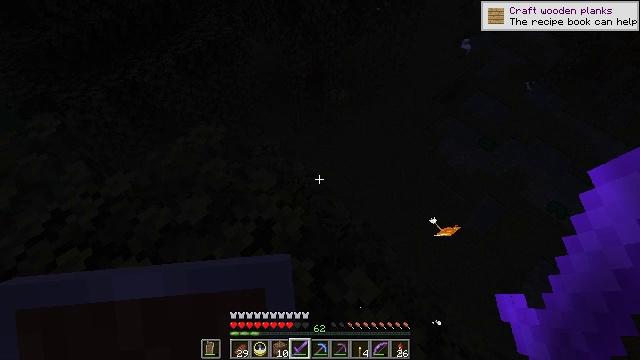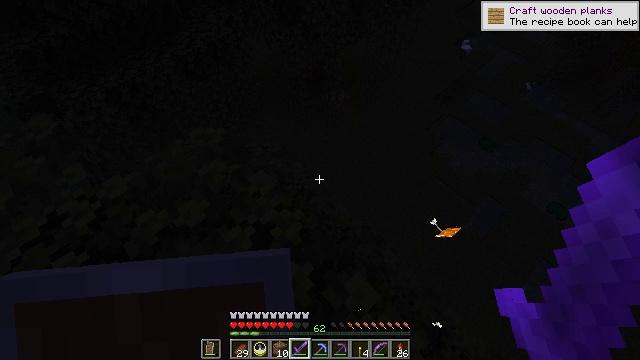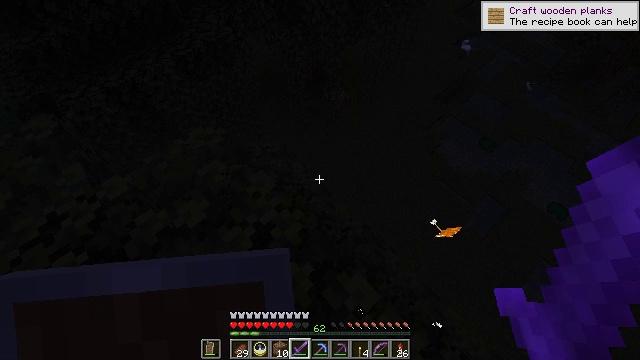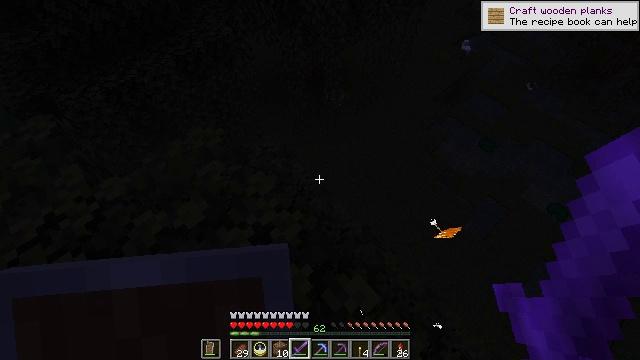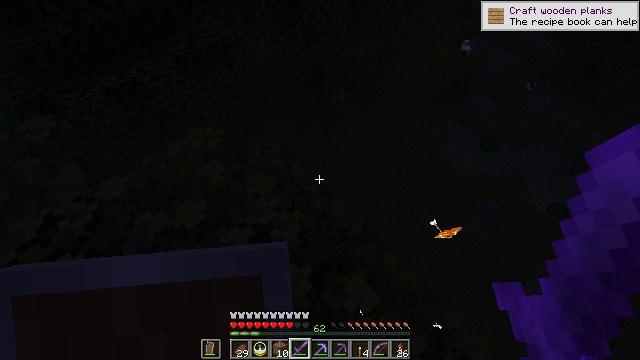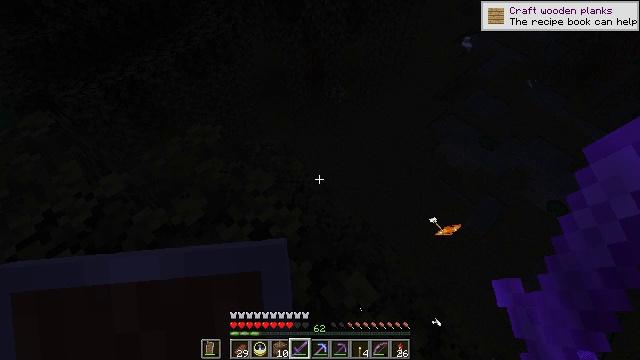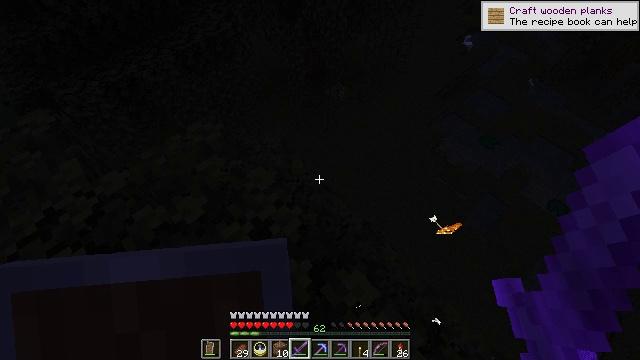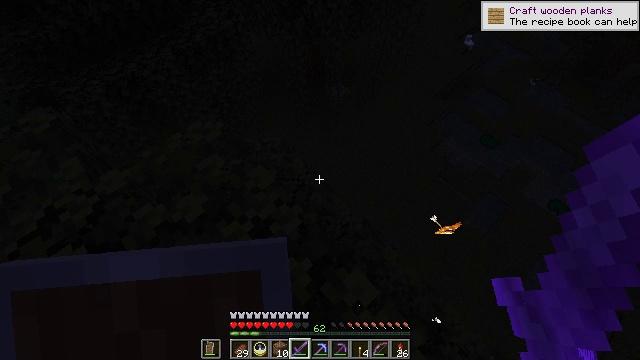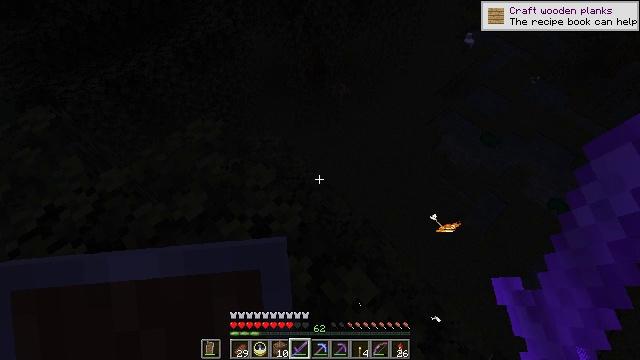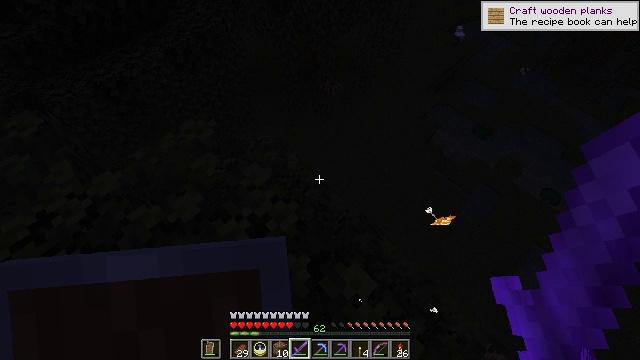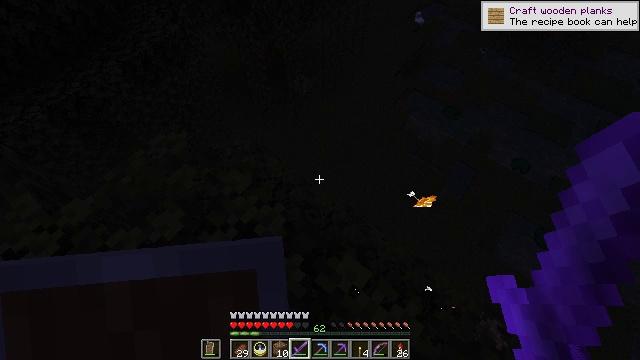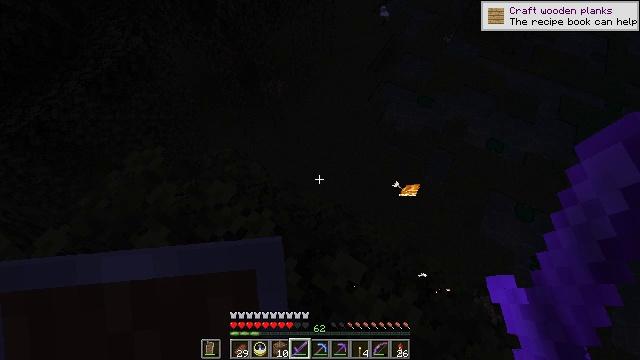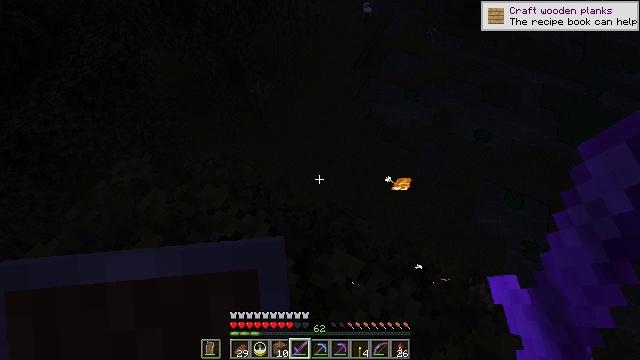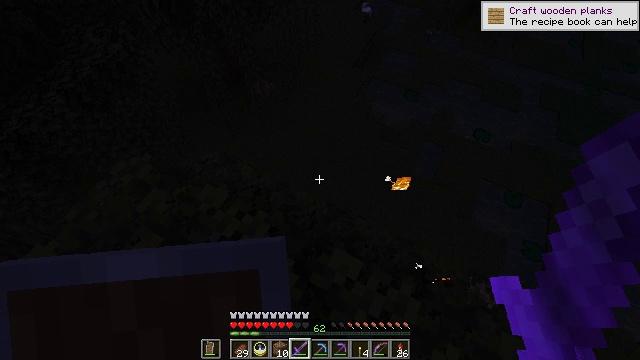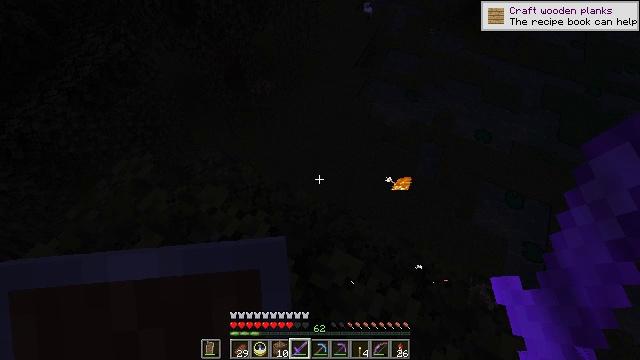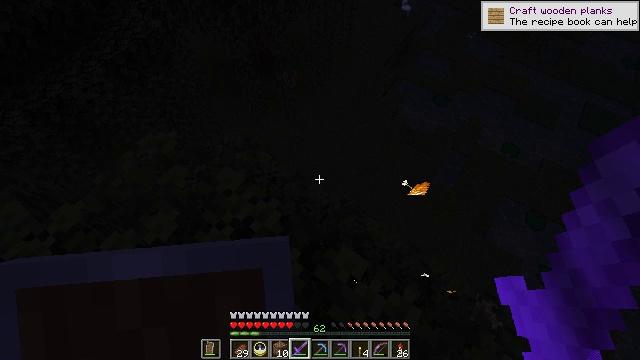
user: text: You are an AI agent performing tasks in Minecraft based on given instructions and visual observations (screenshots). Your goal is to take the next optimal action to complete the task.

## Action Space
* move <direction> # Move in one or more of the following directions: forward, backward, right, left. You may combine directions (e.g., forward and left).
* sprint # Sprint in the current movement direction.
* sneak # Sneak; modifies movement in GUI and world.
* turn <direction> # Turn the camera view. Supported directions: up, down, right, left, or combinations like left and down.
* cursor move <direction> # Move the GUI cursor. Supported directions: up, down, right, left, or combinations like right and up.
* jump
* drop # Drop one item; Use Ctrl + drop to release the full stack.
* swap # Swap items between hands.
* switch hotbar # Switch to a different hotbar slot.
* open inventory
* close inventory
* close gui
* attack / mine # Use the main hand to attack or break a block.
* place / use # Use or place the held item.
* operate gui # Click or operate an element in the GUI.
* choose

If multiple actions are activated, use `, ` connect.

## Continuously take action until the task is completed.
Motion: motion action
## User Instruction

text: Hunt mobs.
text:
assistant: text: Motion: no_op
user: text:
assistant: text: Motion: no_op
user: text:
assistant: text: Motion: no_op
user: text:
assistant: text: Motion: no_op
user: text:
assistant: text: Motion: no_op
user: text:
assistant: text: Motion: no_op
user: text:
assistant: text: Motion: no_op
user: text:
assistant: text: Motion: no_op
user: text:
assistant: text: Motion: turn right
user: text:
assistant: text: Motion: turn right
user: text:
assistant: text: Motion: turn right
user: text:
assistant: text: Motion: turn right
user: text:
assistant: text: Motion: no_op
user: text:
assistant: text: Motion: no_op
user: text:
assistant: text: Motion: turn left and down
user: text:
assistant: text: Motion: turn left
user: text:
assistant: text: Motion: turn left and up
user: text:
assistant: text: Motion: turn left and up
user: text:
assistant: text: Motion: turn left and up
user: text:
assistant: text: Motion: turn left and up
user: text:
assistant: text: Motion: turn left and up
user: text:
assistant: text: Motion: turn left and up
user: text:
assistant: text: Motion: turn left and up
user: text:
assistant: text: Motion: turn left and up
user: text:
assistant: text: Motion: turn left and up
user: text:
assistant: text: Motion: no_op
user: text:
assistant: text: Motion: no_op
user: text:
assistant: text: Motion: no_op
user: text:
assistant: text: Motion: move forward
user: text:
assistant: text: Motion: move forward